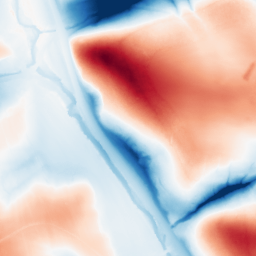
Category: classical
Decomposition family: gaussian_anisotropic
Decomposition parameters: sigma_x: 10
sigma_y: 50
Upsampling method: quadratic
Upsampling parameters: scale: 8
Upsampling scale: 8